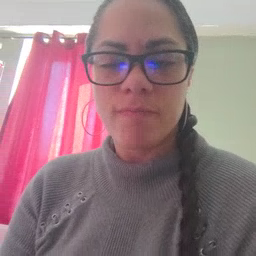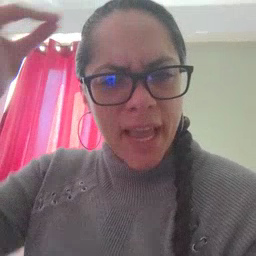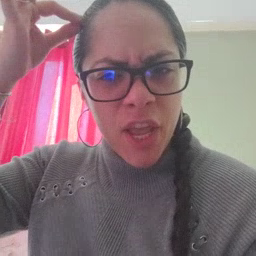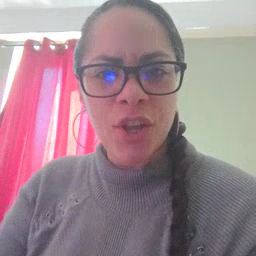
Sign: hair